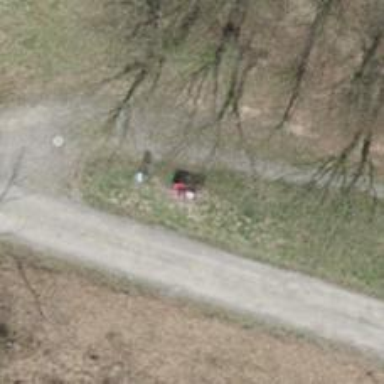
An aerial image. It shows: Red bench.